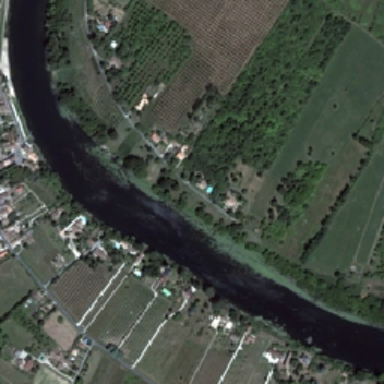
There was a bare land near the farm .